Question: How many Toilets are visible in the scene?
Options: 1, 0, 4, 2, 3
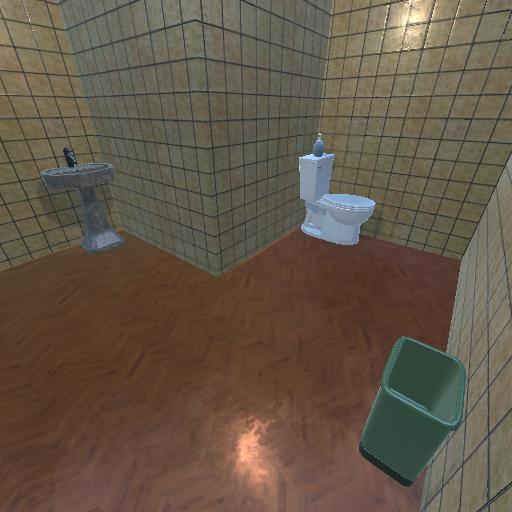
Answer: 1